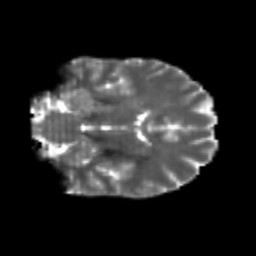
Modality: T2w
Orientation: coronal
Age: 24
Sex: male
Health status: healthy
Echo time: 0.074 s